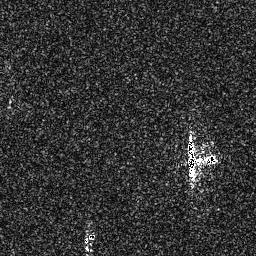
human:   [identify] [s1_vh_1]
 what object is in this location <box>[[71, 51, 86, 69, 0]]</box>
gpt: <ref>1 large ship at the right</ref>